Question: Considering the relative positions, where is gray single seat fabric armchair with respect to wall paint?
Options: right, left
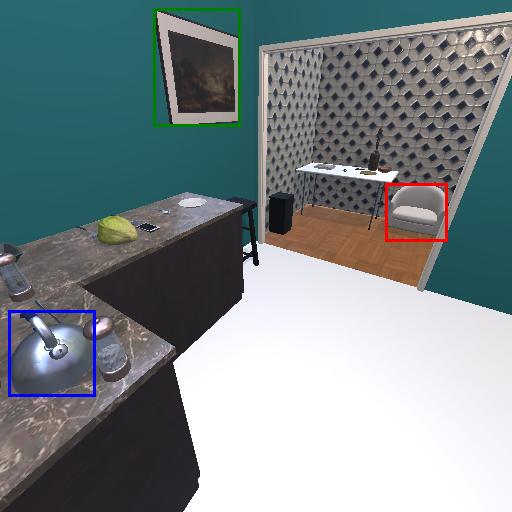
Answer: right